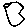
Label: hexagon